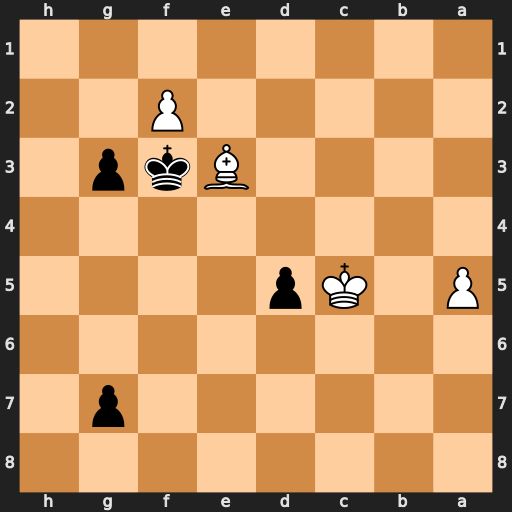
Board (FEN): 8/6p1/8/P1Kp4/8/4Bkp1/5P2/8
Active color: b
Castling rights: -
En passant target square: -
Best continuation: g2 a6 g1=Q